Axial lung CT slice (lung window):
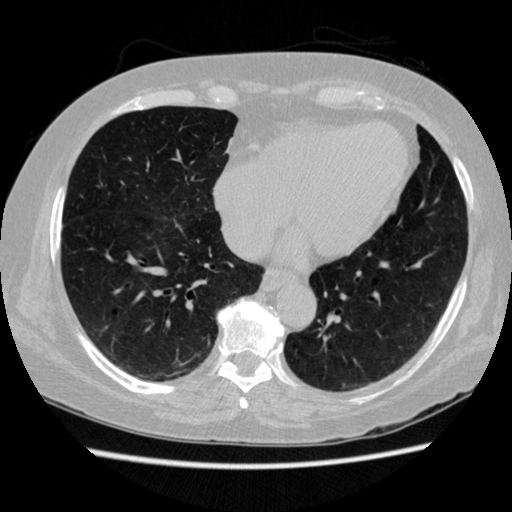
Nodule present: no